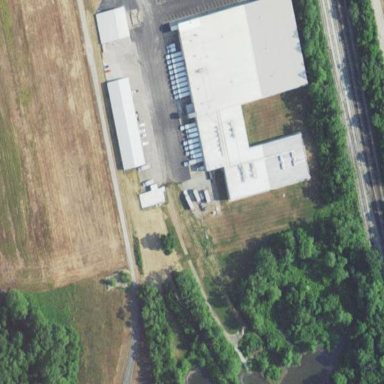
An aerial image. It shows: Warehouse building.